Interaction volume radius: 10 \u00c5
Interaction volume height: 20 \u00c5
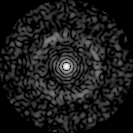
Disorder parameter: 0.8417